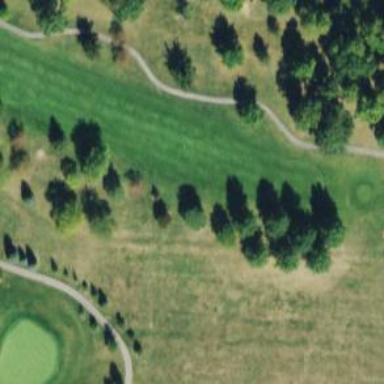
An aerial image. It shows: Golf hole.